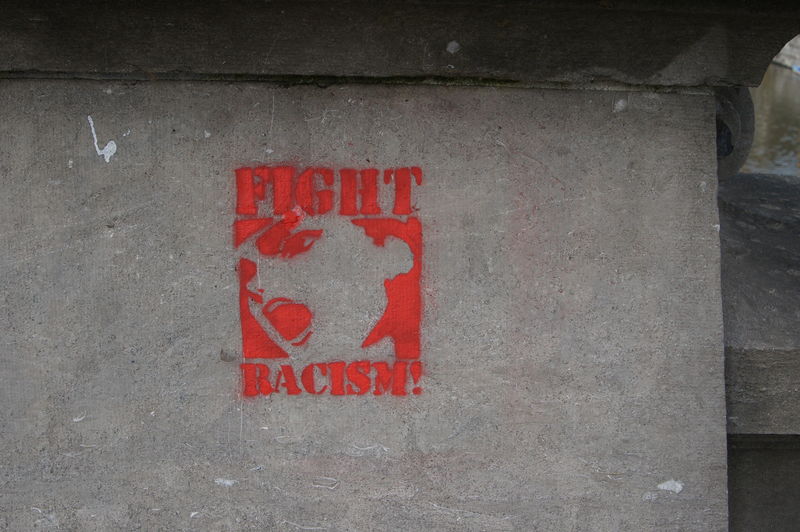
Titel: Fight Racism
Standort: Ghent
Schlagwörter: kampf, kopf, schatten, frau, grau, licht, mund, nase, ohr, straße, rot, wand, augen, gesicht, stein, brücke, kinn, mauer, farbe, tag, detail, durchgang, links, beton, druck, stempel, schrei, faschismus, ärgerlich, schablone, graffiti, streetart, graffitti, fight, ausruf, gegen, rassismus, schreit, racism, fight racism, analphabet, banksy, sprühfarbe, antifa, rufezeichen, grffiti